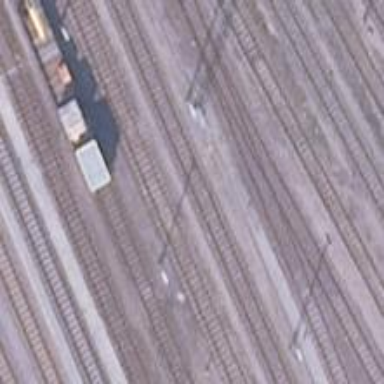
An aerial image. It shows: Railway switch.